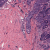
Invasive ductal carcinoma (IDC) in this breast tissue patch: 0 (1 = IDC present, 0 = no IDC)